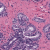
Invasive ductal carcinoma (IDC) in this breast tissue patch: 0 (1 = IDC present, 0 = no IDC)